Field crop: maize
Growth stage: 2
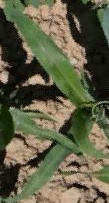
Species: maize